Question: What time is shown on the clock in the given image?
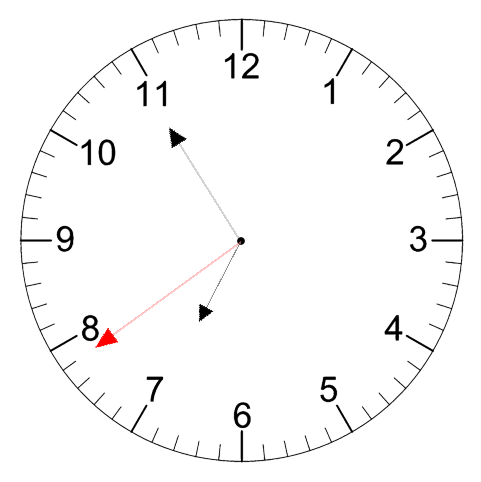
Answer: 06:54:39